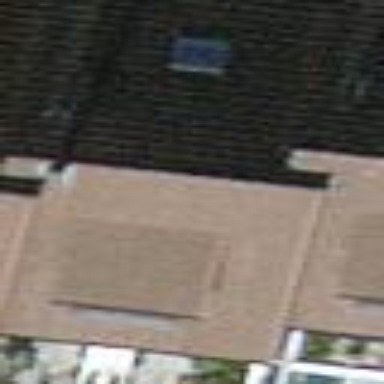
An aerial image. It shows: Terrace building with gabled roof.